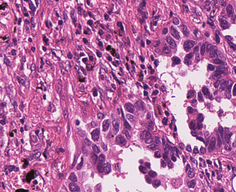
Tumor epithelial tissue: yes
Tumor-associated stroma tissue: yes
Normal tissue: no